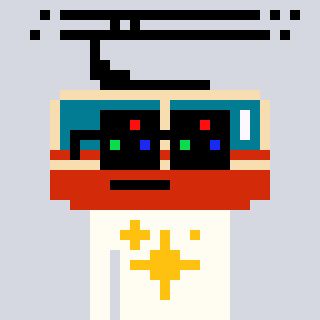
a pixel art character with square black sunglasses, a tram wagon-shaped head and a grayscale-colored body on a cool background